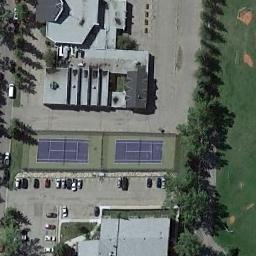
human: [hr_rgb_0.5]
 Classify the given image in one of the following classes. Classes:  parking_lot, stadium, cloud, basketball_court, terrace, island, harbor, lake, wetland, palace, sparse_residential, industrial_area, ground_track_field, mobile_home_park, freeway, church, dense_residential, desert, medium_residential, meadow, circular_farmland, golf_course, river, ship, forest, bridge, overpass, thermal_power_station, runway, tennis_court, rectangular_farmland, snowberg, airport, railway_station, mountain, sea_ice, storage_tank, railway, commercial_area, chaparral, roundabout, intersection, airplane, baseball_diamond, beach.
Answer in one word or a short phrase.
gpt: tennis_court